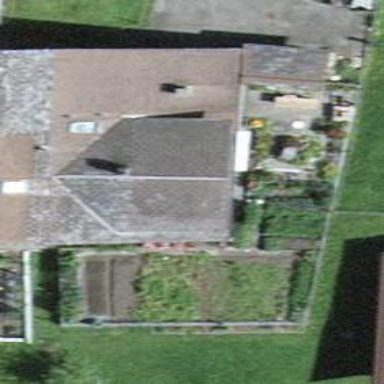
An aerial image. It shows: Farm building.